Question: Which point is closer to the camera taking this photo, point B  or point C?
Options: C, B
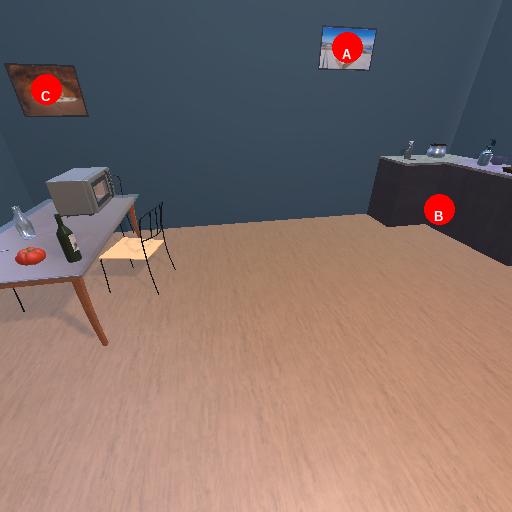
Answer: C